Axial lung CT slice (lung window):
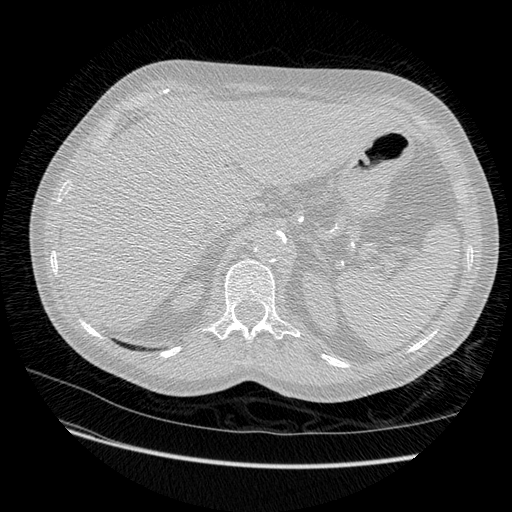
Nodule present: no